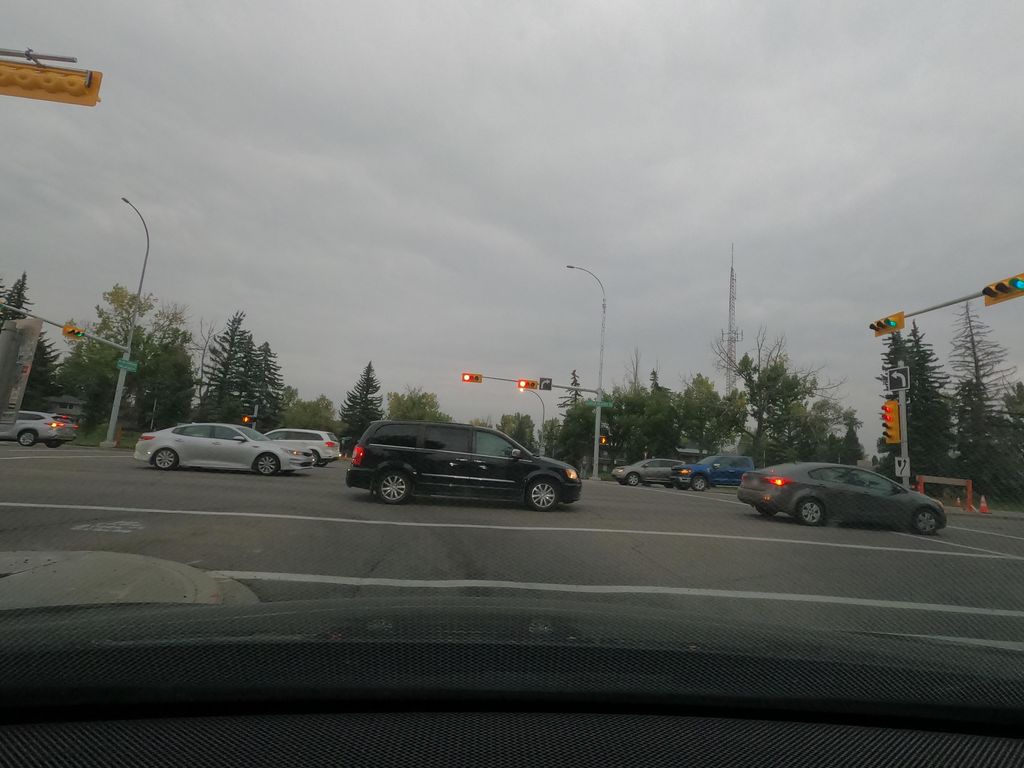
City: calgary